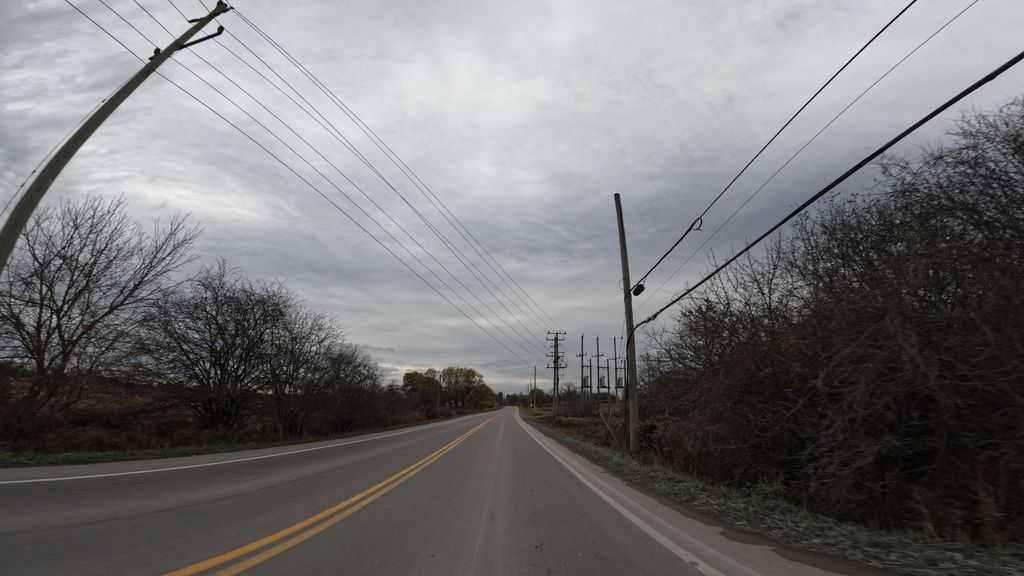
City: hamilton